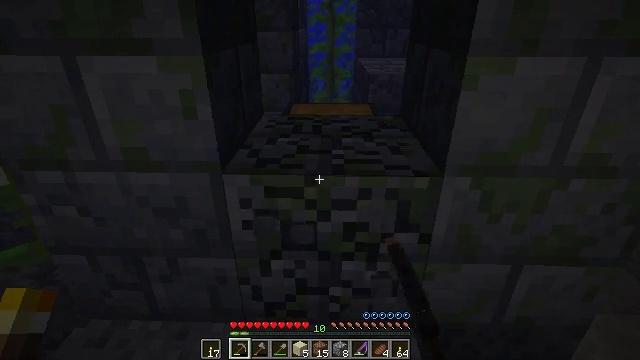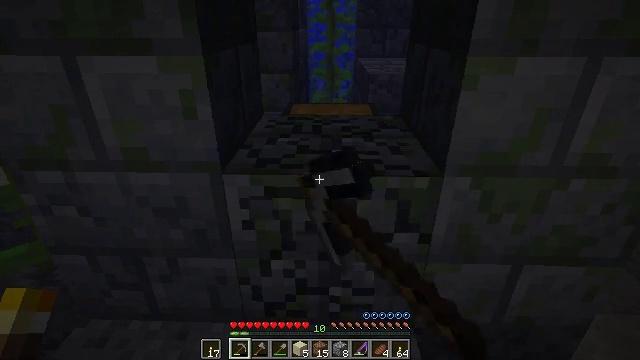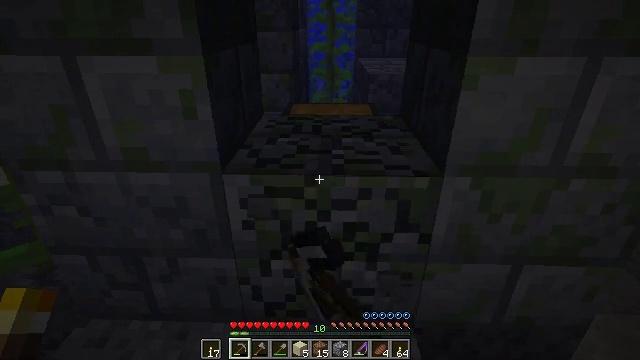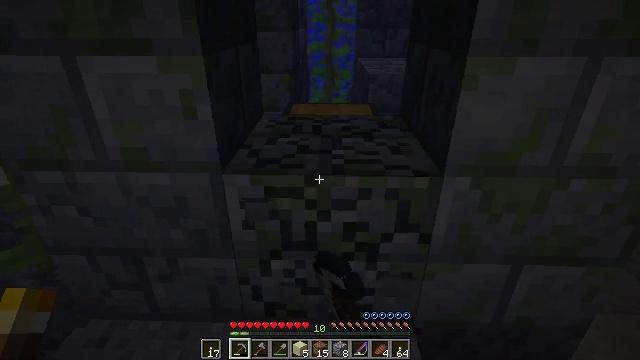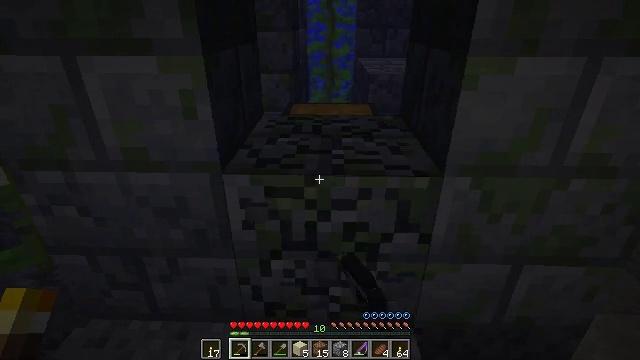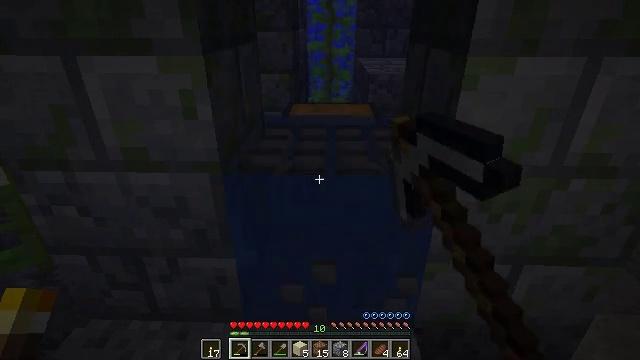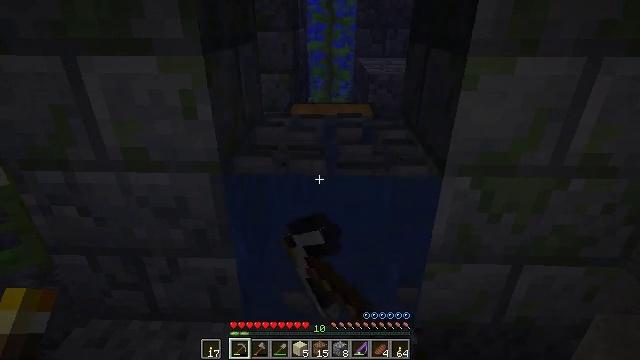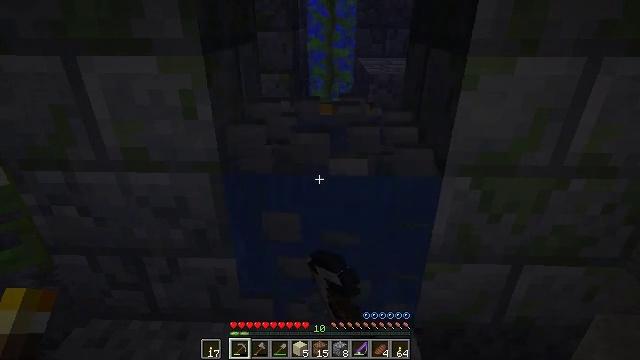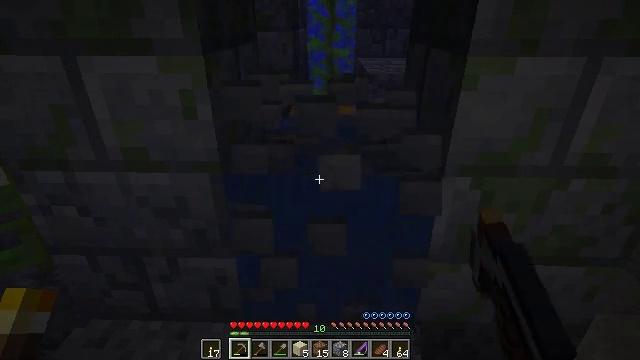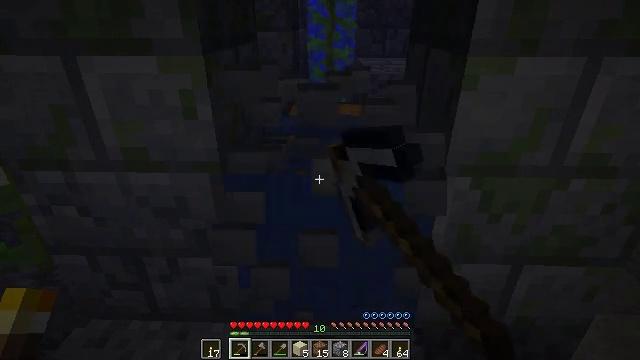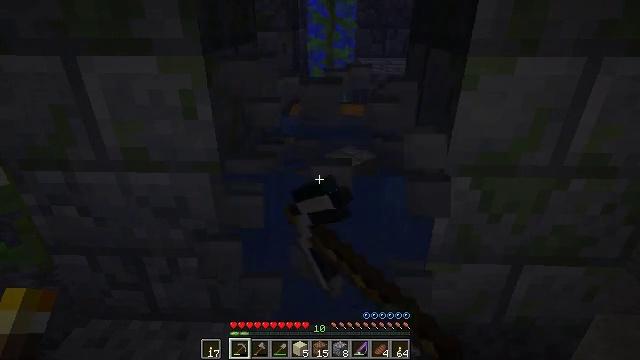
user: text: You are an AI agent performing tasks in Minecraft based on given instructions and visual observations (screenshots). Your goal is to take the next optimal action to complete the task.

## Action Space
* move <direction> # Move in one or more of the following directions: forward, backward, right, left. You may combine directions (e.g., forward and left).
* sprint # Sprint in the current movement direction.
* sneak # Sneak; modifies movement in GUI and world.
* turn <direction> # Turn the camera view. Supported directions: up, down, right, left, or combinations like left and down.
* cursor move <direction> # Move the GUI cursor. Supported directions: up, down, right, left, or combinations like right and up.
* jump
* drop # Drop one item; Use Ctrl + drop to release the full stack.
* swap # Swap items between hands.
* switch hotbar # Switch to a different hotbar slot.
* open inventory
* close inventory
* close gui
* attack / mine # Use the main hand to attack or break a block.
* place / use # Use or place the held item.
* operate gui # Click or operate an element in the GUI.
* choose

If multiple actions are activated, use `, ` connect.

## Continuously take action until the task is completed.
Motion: motion action
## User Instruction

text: Mine mossy stone bricks.
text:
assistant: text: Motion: attack / mine
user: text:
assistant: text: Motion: attack / mine
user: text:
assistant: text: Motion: attack / mine
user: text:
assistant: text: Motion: attack / mine
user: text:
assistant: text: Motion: attack / mine
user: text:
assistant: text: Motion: attack / mine
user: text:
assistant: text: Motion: attack / mine
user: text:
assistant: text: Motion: attack / mine
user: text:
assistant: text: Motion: attack / mine
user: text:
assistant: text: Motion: attack / mine
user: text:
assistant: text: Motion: attack / mine